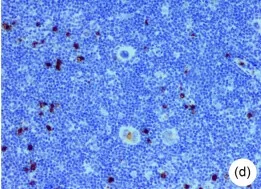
R-S cells showing weak CD15 immunoreactivity (100x).
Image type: pathology (immunostaining)